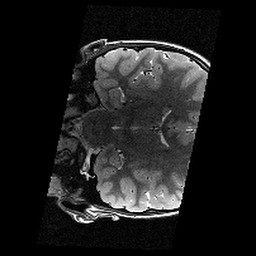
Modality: T2w
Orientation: coronal
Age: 10
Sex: female
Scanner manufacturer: siemens
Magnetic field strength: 3 T
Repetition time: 9.23 s
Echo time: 0.067 s